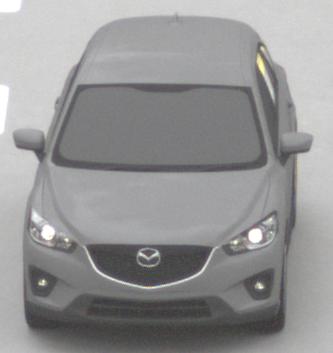
Make: Mazda
Model: CX-5 2.0 SKYACTIV-G 160
Detailed model: CX-5 (GH)
Model produced from: 2012/04
Model produced until: 2015/02
Doors: 5
Color: gray
Road condition: dry road
Daytime: midday
Contrast: low contrast